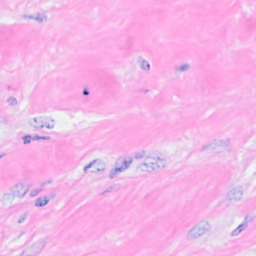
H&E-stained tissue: Breast